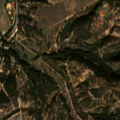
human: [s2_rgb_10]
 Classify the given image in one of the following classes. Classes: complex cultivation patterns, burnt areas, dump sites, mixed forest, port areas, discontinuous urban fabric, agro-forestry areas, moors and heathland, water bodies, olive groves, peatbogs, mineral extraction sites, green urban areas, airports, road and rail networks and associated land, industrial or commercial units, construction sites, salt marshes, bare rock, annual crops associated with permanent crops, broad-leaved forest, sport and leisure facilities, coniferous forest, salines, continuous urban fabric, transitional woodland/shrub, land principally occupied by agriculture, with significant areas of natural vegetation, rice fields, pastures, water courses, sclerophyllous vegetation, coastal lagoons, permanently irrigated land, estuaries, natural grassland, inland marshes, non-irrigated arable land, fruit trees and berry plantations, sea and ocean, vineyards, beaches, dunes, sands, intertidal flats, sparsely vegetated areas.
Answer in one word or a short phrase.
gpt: permanently irrigated land, pastures, broad-leaved forest, transitional woodland/shrub